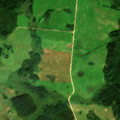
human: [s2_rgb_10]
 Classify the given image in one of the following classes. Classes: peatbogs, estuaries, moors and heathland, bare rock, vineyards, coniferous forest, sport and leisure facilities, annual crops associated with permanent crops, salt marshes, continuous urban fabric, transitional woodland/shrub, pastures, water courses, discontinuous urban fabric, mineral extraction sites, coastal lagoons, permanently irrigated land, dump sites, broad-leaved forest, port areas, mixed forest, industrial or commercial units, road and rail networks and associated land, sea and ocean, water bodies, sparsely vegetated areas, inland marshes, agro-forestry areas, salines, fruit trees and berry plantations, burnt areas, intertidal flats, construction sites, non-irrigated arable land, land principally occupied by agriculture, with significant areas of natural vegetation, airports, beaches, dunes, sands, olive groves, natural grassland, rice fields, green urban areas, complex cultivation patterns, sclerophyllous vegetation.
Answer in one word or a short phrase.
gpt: non-irrigated arable land, pastures, land principally occupied by agriculture, with significant areas of natural vegetation, coniferous forest, mixed forest, transitional woodland/shrub